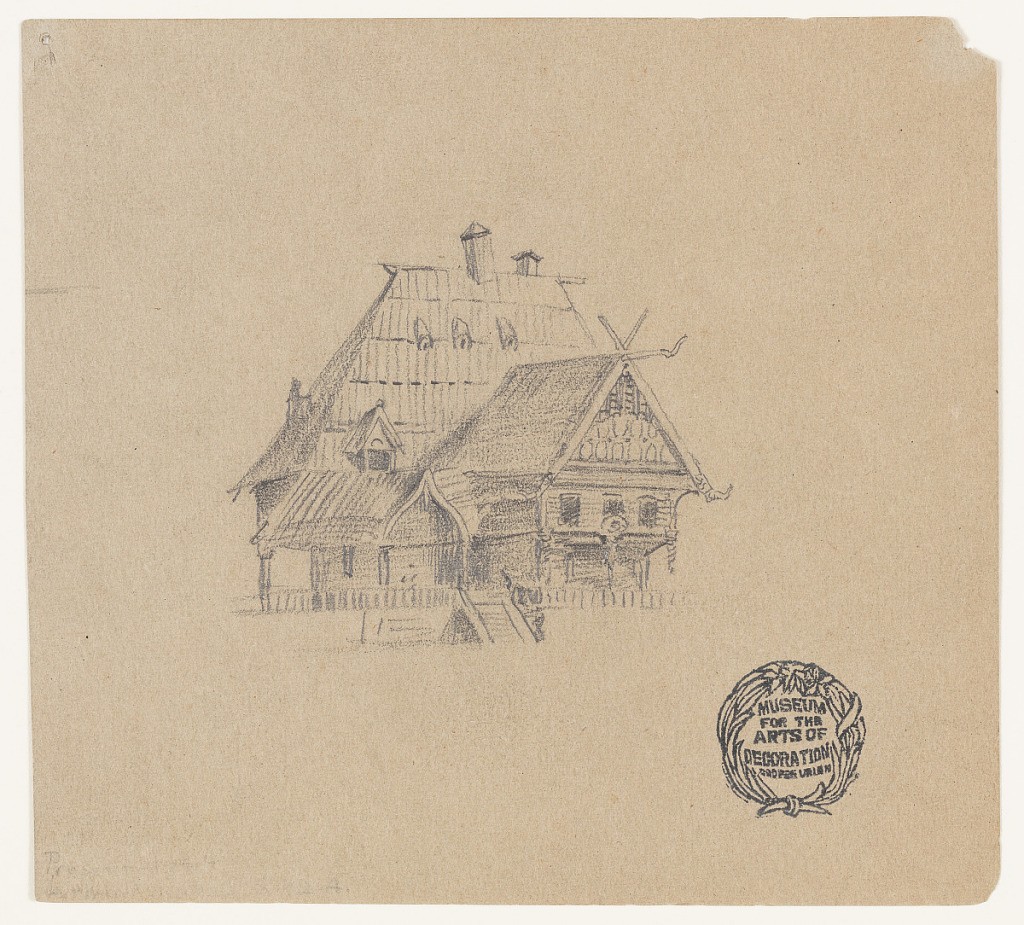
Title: Swiss Chalet
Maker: Frederic Edwin Church, American, 1826–1900
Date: August–September 1868
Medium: Graphite on gray wove paper
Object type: Drawing
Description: Architectural sketch of a Swiss chalet made of timber. Characterized by a large, steep roof, the building includes typical trappings of chalet-style architecture, including a gabled roof, wide eaves, and exposed beams. Here, the structure is slightly elevated upon its foundation.